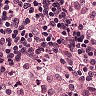
Metastatic tissue present: no